Field crop: maize
Growth stage: 1
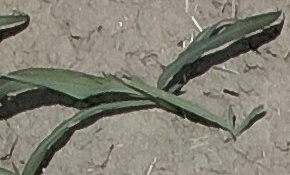
Species: sorghum